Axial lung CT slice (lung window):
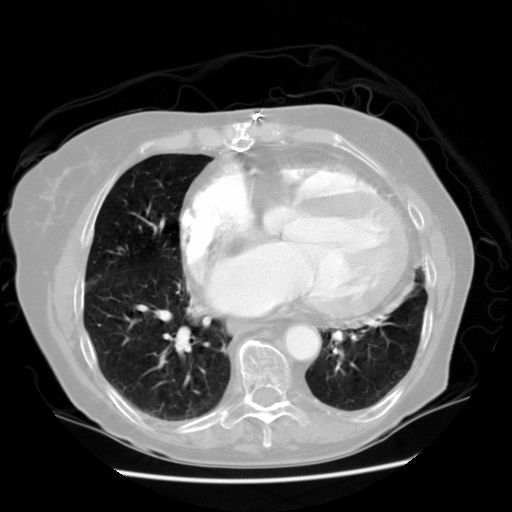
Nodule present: no